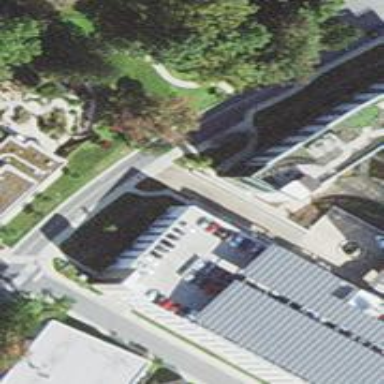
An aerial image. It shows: Multi-storey parking building.